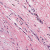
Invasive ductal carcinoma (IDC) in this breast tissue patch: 0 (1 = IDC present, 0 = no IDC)